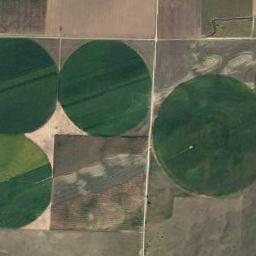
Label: circular_farmland